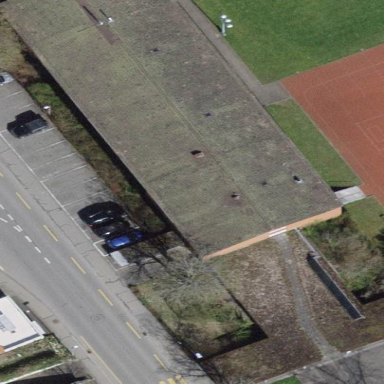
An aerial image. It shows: School building with nearby sports hall.